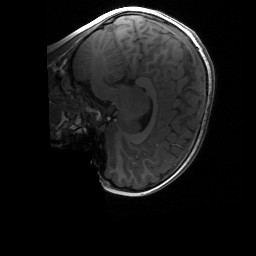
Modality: T1w
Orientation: sagittal
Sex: female
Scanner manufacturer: siemens
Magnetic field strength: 3 T
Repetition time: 1.9 s
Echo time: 0.00243 s